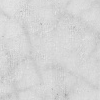
Atmospheric dust classification: not_dusty